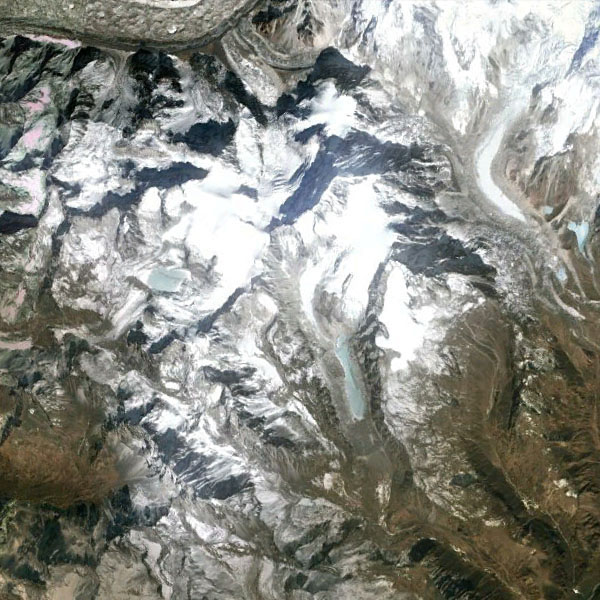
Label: Mountain